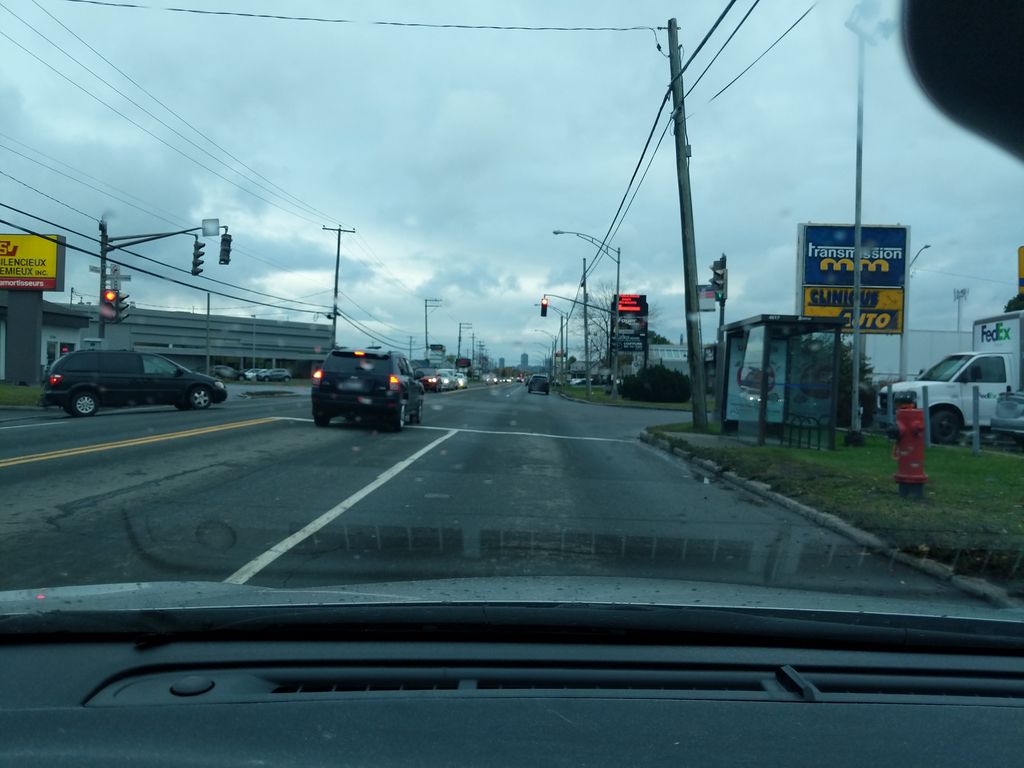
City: quebec_city